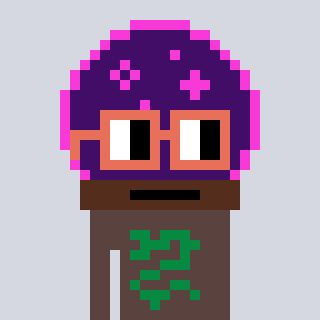
a pixel art character with square orange glasses, a crystalball-shaped head and a darkbrown-colored body on a cool background